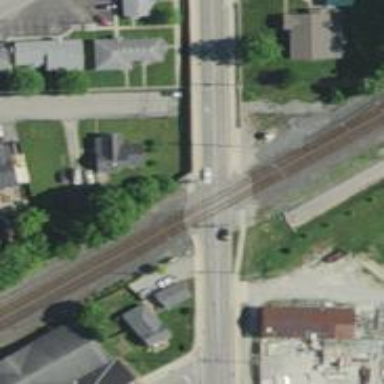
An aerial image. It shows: Railway crossing.